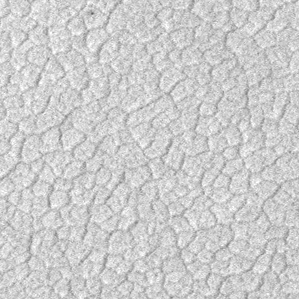
Label: frost